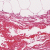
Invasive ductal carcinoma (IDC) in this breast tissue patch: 0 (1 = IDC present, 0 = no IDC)